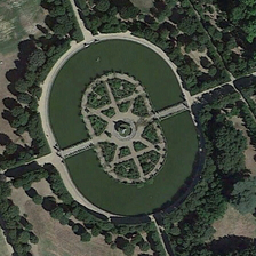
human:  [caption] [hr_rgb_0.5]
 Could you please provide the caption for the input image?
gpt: Many trees are planted around the square.

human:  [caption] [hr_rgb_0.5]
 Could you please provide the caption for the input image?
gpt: The land has a circular square.

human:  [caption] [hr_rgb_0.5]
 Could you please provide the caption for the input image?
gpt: Many trees are planted in the square.

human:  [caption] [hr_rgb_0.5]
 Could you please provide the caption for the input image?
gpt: There is a round square on the ground.

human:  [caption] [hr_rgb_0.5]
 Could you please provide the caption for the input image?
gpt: There's a circular square on the ground.